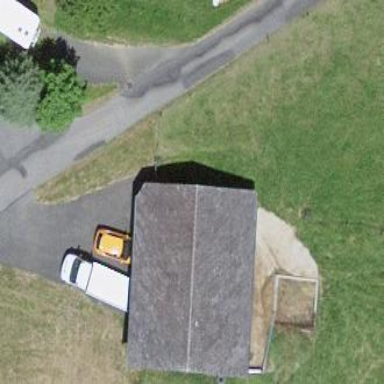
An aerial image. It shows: Rural barn.